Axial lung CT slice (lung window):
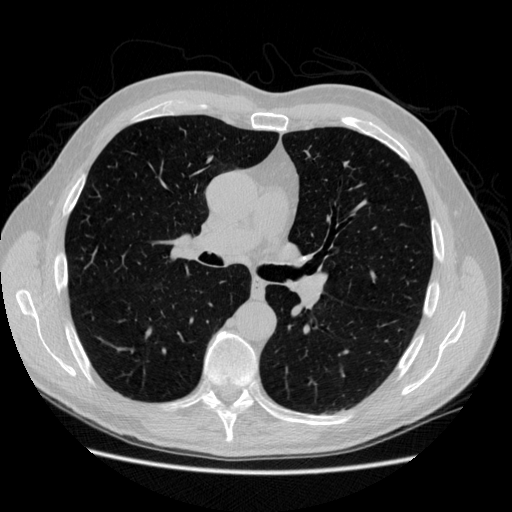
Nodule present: no